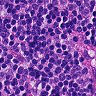
Metastatic tissue present: no